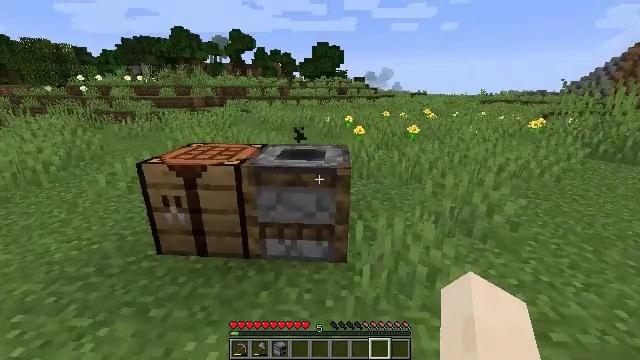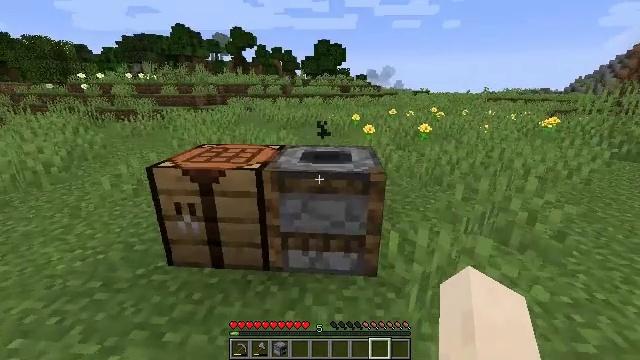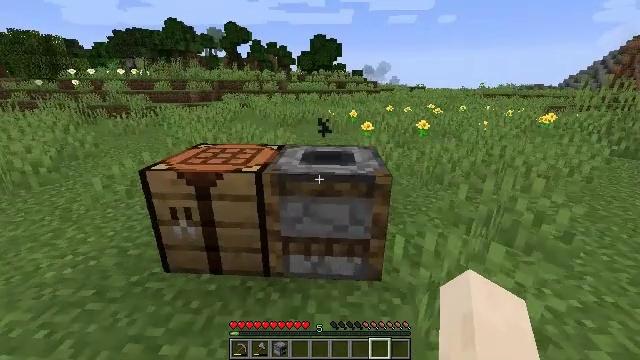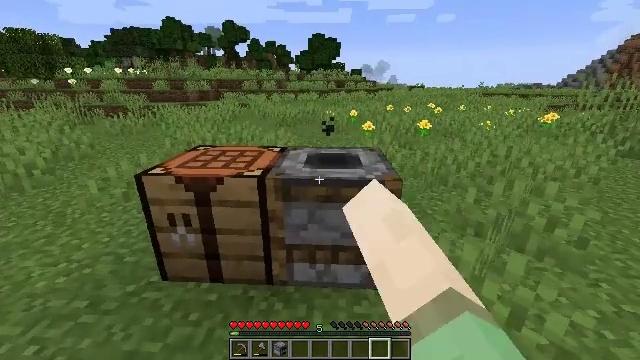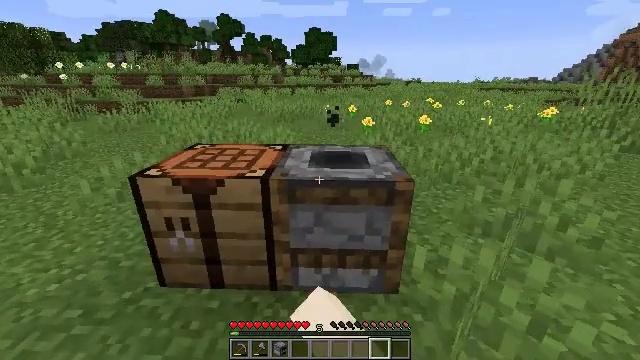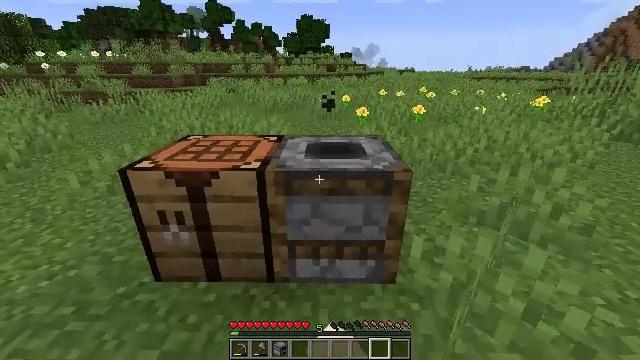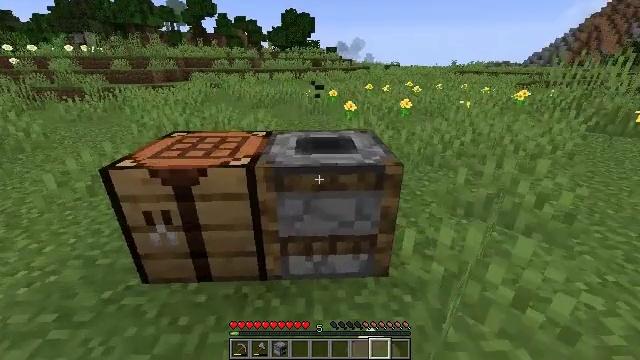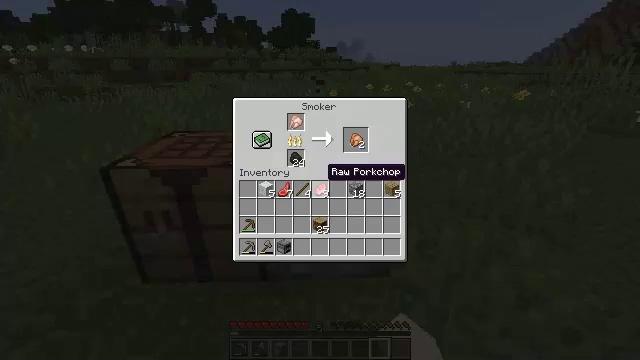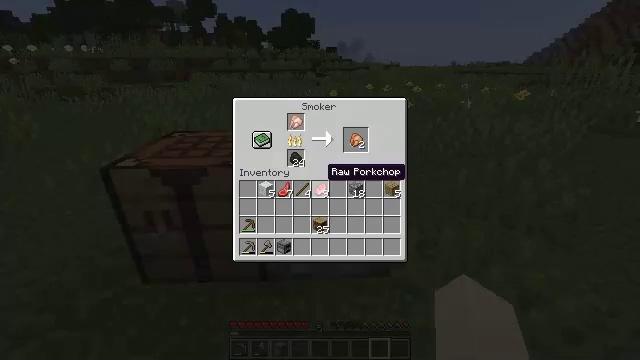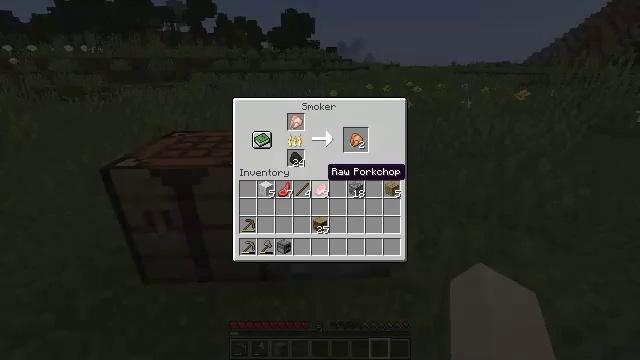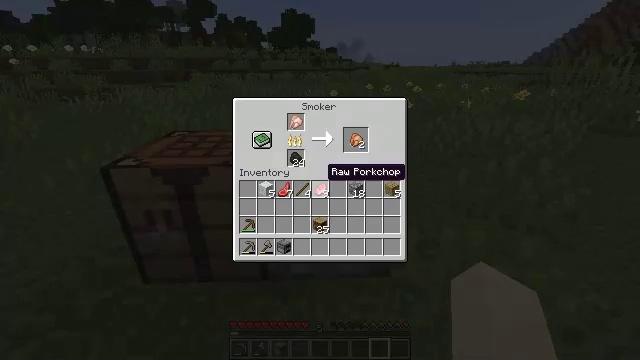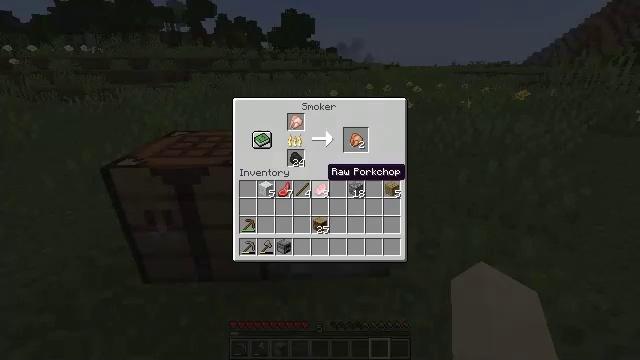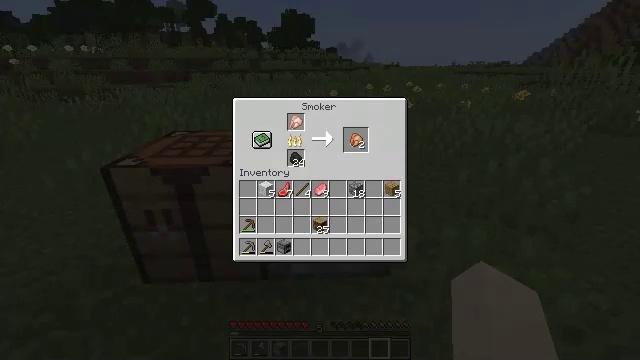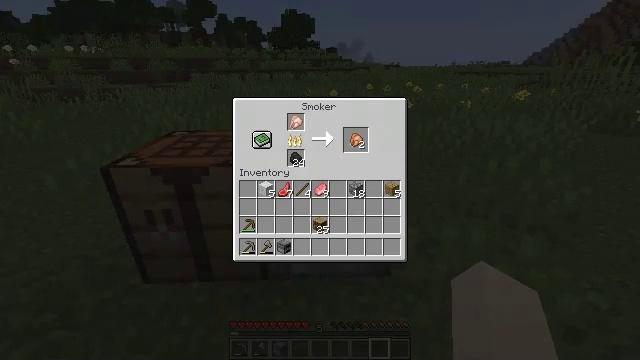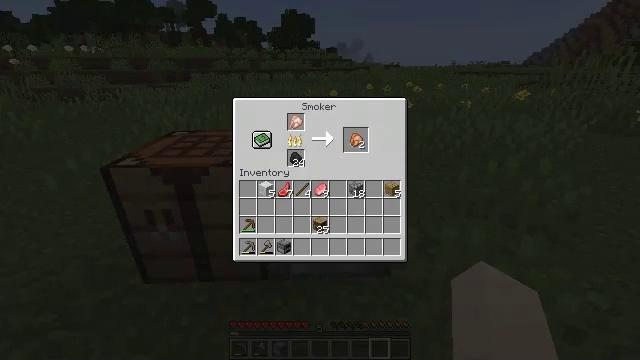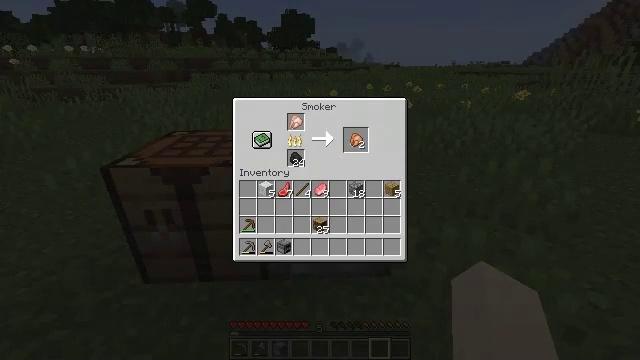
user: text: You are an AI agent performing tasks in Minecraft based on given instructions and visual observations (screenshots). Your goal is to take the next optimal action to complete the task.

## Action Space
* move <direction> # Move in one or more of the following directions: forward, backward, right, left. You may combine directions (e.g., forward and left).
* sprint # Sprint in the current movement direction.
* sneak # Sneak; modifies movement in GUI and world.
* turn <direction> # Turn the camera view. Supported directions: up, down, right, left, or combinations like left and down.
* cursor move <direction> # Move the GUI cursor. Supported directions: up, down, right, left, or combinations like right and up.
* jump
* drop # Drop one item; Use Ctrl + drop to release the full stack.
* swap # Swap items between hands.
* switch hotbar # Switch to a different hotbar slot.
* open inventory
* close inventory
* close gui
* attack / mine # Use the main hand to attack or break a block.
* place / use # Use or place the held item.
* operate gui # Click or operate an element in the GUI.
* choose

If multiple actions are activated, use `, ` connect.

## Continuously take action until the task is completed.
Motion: motion action
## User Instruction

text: craft item air
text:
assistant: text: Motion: move forward and move left
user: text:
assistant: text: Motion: move forward, use / place
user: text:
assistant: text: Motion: use / place
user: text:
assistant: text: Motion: turn down, use / place
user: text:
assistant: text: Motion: turn right and down
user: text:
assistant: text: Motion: turn right and down
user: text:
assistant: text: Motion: open gui
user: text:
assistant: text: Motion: no_op
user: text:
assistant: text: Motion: no_op
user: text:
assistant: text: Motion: no_op
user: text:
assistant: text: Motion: sneak
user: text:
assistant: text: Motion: sneak
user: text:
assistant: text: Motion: sneak
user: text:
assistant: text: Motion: sneak
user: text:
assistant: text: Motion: sneak, cursor move right and up
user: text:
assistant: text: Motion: sneak
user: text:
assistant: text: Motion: sneak
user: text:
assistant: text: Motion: sneak, cursor move up
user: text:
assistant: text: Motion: sneak
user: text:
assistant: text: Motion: sneak
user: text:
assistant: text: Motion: sneak
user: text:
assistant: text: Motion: sneak
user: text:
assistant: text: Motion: sneak
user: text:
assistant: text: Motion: sneak
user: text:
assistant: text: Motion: sneak
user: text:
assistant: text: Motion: sneak
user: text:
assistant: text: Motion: sneak
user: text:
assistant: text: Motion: sneak
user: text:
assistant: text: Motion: sneak
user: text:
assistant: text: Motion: sneak